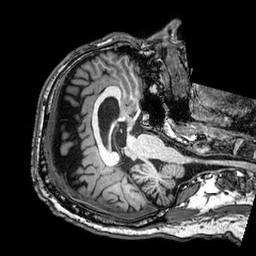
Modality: T1w
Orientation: axial
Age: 65
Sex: male
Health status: healthy
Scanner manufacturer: philips
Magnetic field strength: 3 T